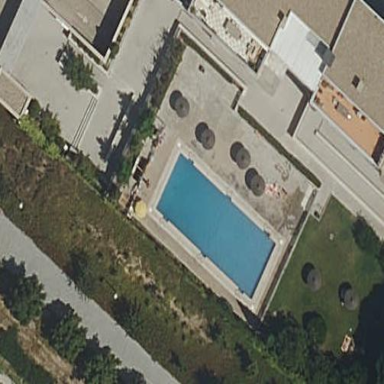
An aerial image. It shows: Swimming pool located in leisure land.